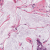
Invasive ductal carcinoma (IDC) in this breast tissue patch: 1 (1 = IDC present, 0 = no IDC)